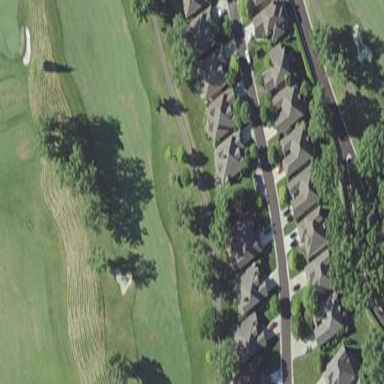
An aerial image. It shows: Golf fairway surrounded by grass.